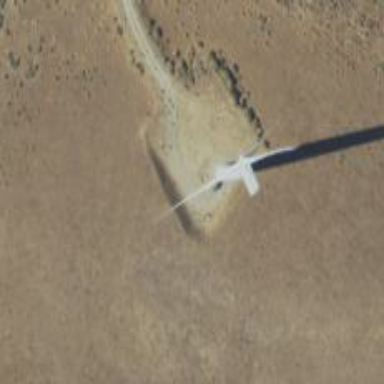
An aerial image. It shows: Wind generator in the form of horizontal axis wind turbine.